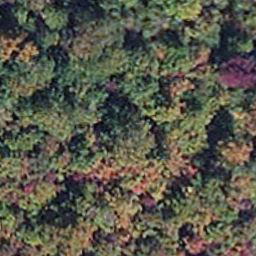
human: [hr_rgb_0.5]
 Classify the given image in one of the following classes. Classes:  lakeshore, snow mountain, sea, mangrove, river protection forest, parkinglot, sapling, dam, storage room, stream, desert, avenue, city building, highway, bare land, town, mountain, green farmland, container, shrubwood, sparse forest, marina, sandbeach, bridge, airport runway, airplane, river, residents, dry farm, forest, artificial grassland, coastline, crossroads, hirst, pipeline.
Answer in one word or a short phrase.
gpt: mangrove